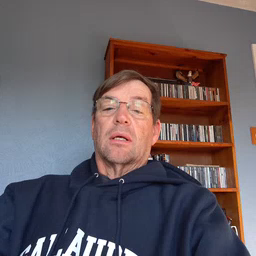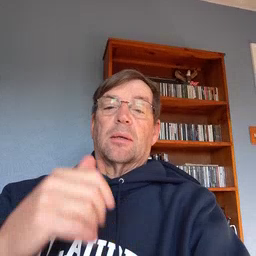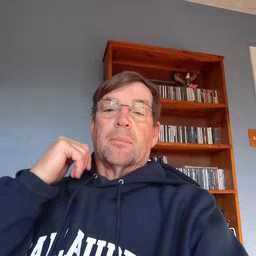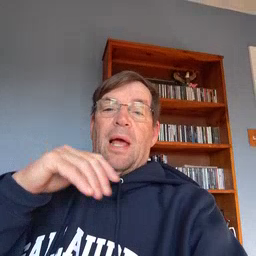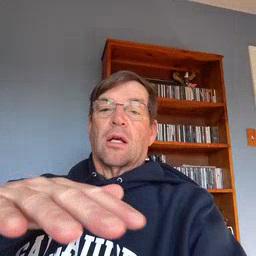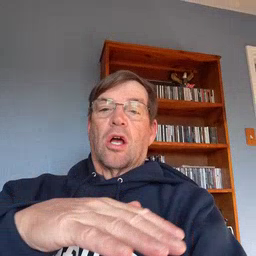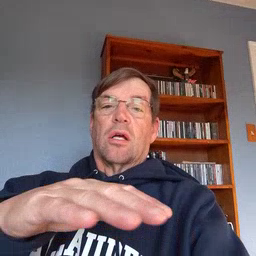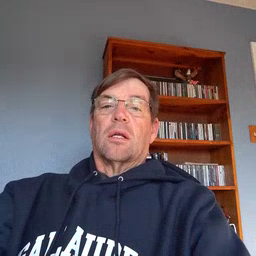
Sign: backyard